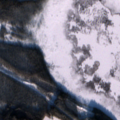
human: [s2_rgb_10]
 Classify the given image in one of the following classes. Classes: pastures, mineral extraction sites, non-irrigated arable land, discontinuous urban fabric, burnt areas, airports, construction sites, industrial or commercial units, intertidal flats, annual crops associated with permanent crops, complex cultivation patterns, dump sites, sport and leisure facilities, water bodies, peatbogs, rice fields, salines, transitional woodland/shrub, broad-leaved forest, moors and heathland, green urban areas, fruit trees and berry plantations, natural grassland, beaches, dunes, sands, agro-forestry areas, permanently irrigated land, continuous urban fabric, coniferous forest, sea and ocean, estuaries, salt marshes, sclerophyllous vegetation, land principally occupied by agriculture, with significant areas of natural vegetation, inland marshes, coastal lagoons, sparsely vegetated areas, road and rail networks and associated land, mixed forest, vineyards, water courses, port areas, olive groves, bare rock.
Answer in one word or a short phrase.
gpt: coniferous forest, peatbogs, water bodies